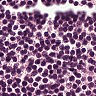
Metastatic tissue present: no